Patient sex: F
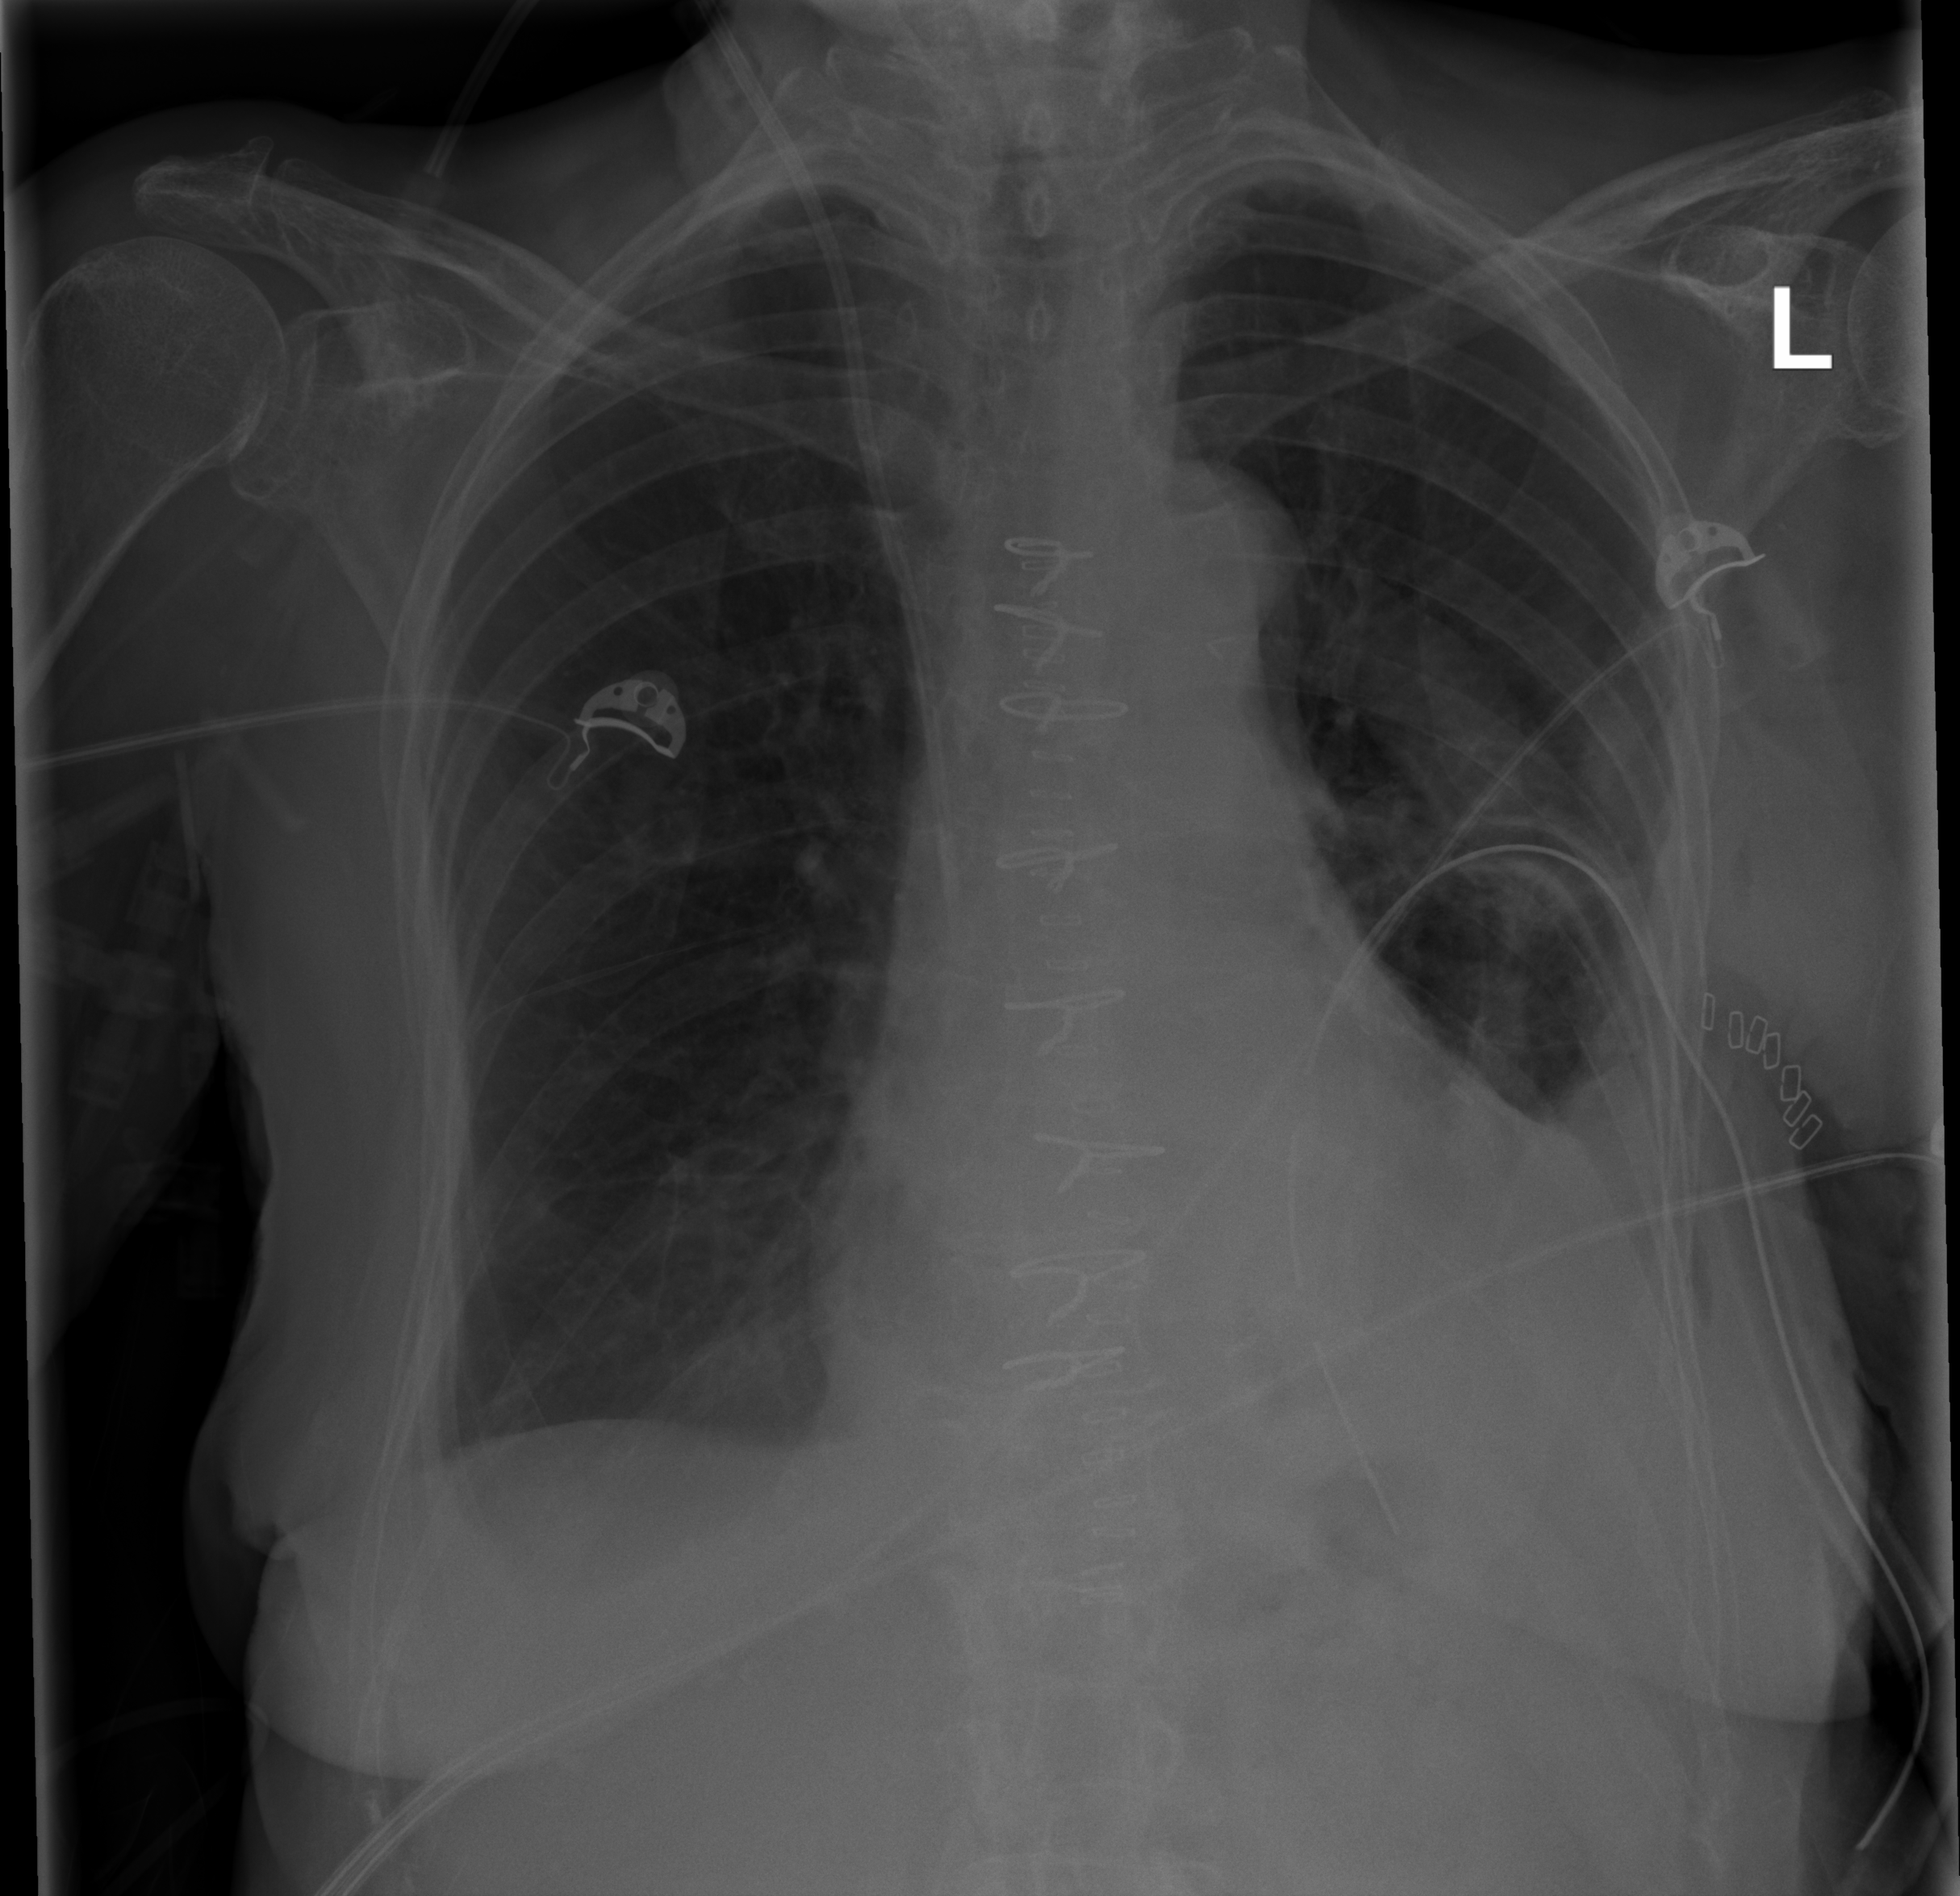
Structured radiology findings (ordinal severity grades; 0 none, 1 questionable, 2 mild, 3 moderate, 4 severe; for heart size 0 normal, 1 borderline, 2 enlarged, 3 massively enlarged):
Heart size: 2
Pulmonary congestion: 0
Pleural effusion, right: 2
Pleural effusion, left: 3
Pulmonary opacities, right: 0
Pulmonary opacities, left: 0
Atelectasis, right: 2
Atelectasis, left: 2